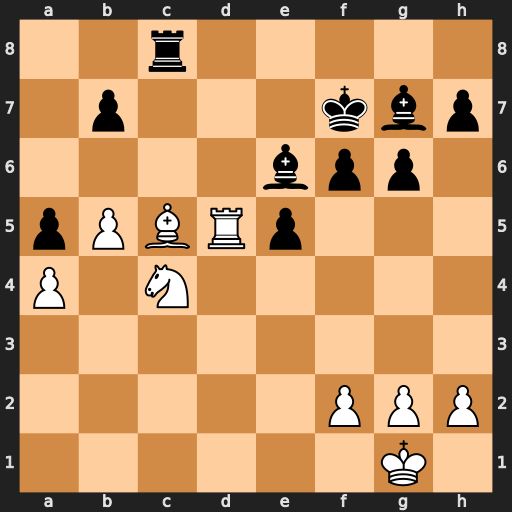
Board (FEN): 2r5/1p3kbp/4bpp1/pPBRp3/P1N5/8/5PPP/6K1
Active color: w
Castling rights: -
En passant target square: -
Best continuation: Nd6+ Kg8 Nxc8 Bxd5 Ne7+ Kf7 Nxd5